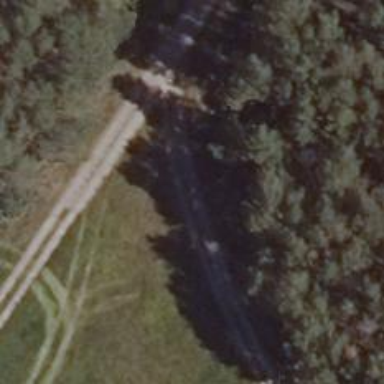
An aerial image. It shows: Sandy track road with grade4 tracktype.